Field crop: maize
Growth stage: 2
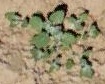
Species: chenopodium